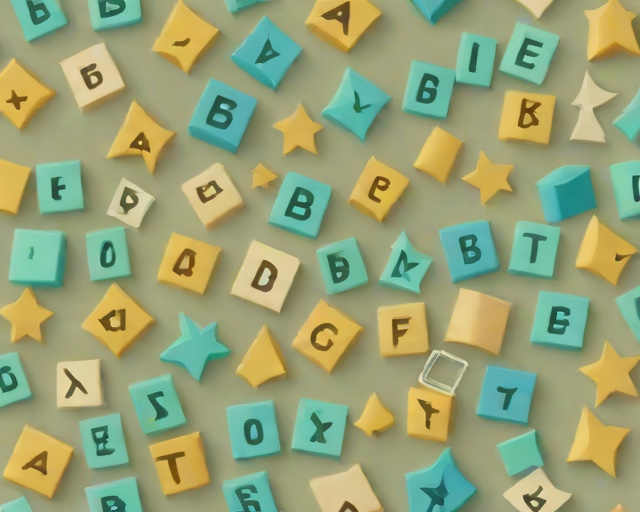
Category: New Baby